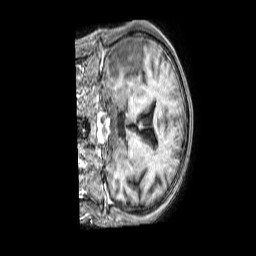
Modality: T1w
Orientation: coronal
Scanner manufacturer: philips
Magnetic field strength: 1.5 T
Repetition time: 0.007406 s
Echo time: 0.00338 s